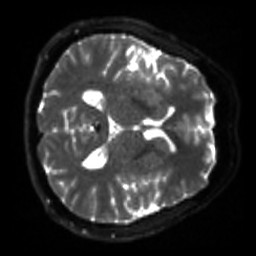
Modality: sbref
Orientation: axial
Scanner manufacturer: siemens
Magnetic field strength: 3 T
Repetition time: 4 s
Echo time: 0.0594 s